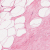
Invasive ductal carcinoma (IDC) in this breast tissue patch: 0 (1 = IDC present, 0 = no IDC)